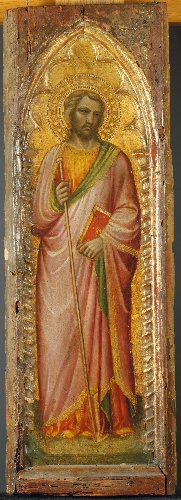
Title: A Saint, Possibly James the Greater
Artist: Spinello Aretino (Spinello di Luca Spinelli)
Artist bio: Italian, born Arezzo 1345–52, died 1410 Arezzo
Date: 1384–85
Object type: Painting
Classification: Paintings
Medium: Tempera and gold on wood
Dimensions: Overall 20 5/8 x 7 1/8 in. (52.4 x 18.1 cm); painted surface 18 1/4 x 5 3/8 in. (46.4 x 13.7 cm)
Department: Robert Lehman Collection
Credit line: Robert Lehman Collection, 1975
Accession year: 1975
Repository: Metropolitan Museum of Art, New York, NY
Tags: Men|Saints